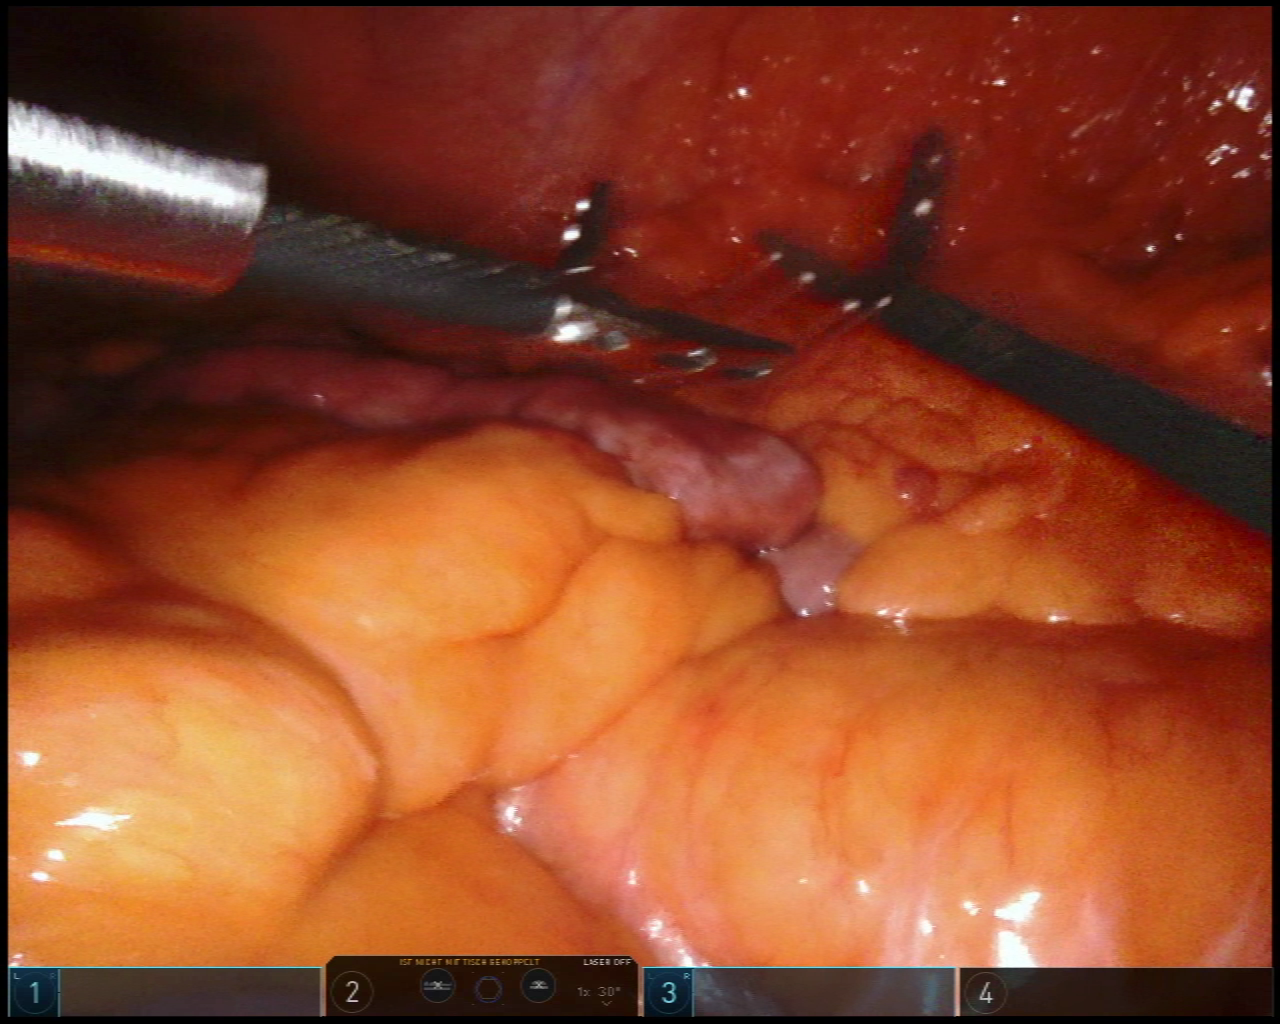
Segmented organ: small_intestine
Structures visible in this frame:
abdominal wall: yes
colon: no
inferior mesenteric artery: no
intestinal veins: no
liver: no
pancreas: no
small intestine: yes
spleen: no
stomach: no
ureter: no
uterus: no
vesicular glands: no